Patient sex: F
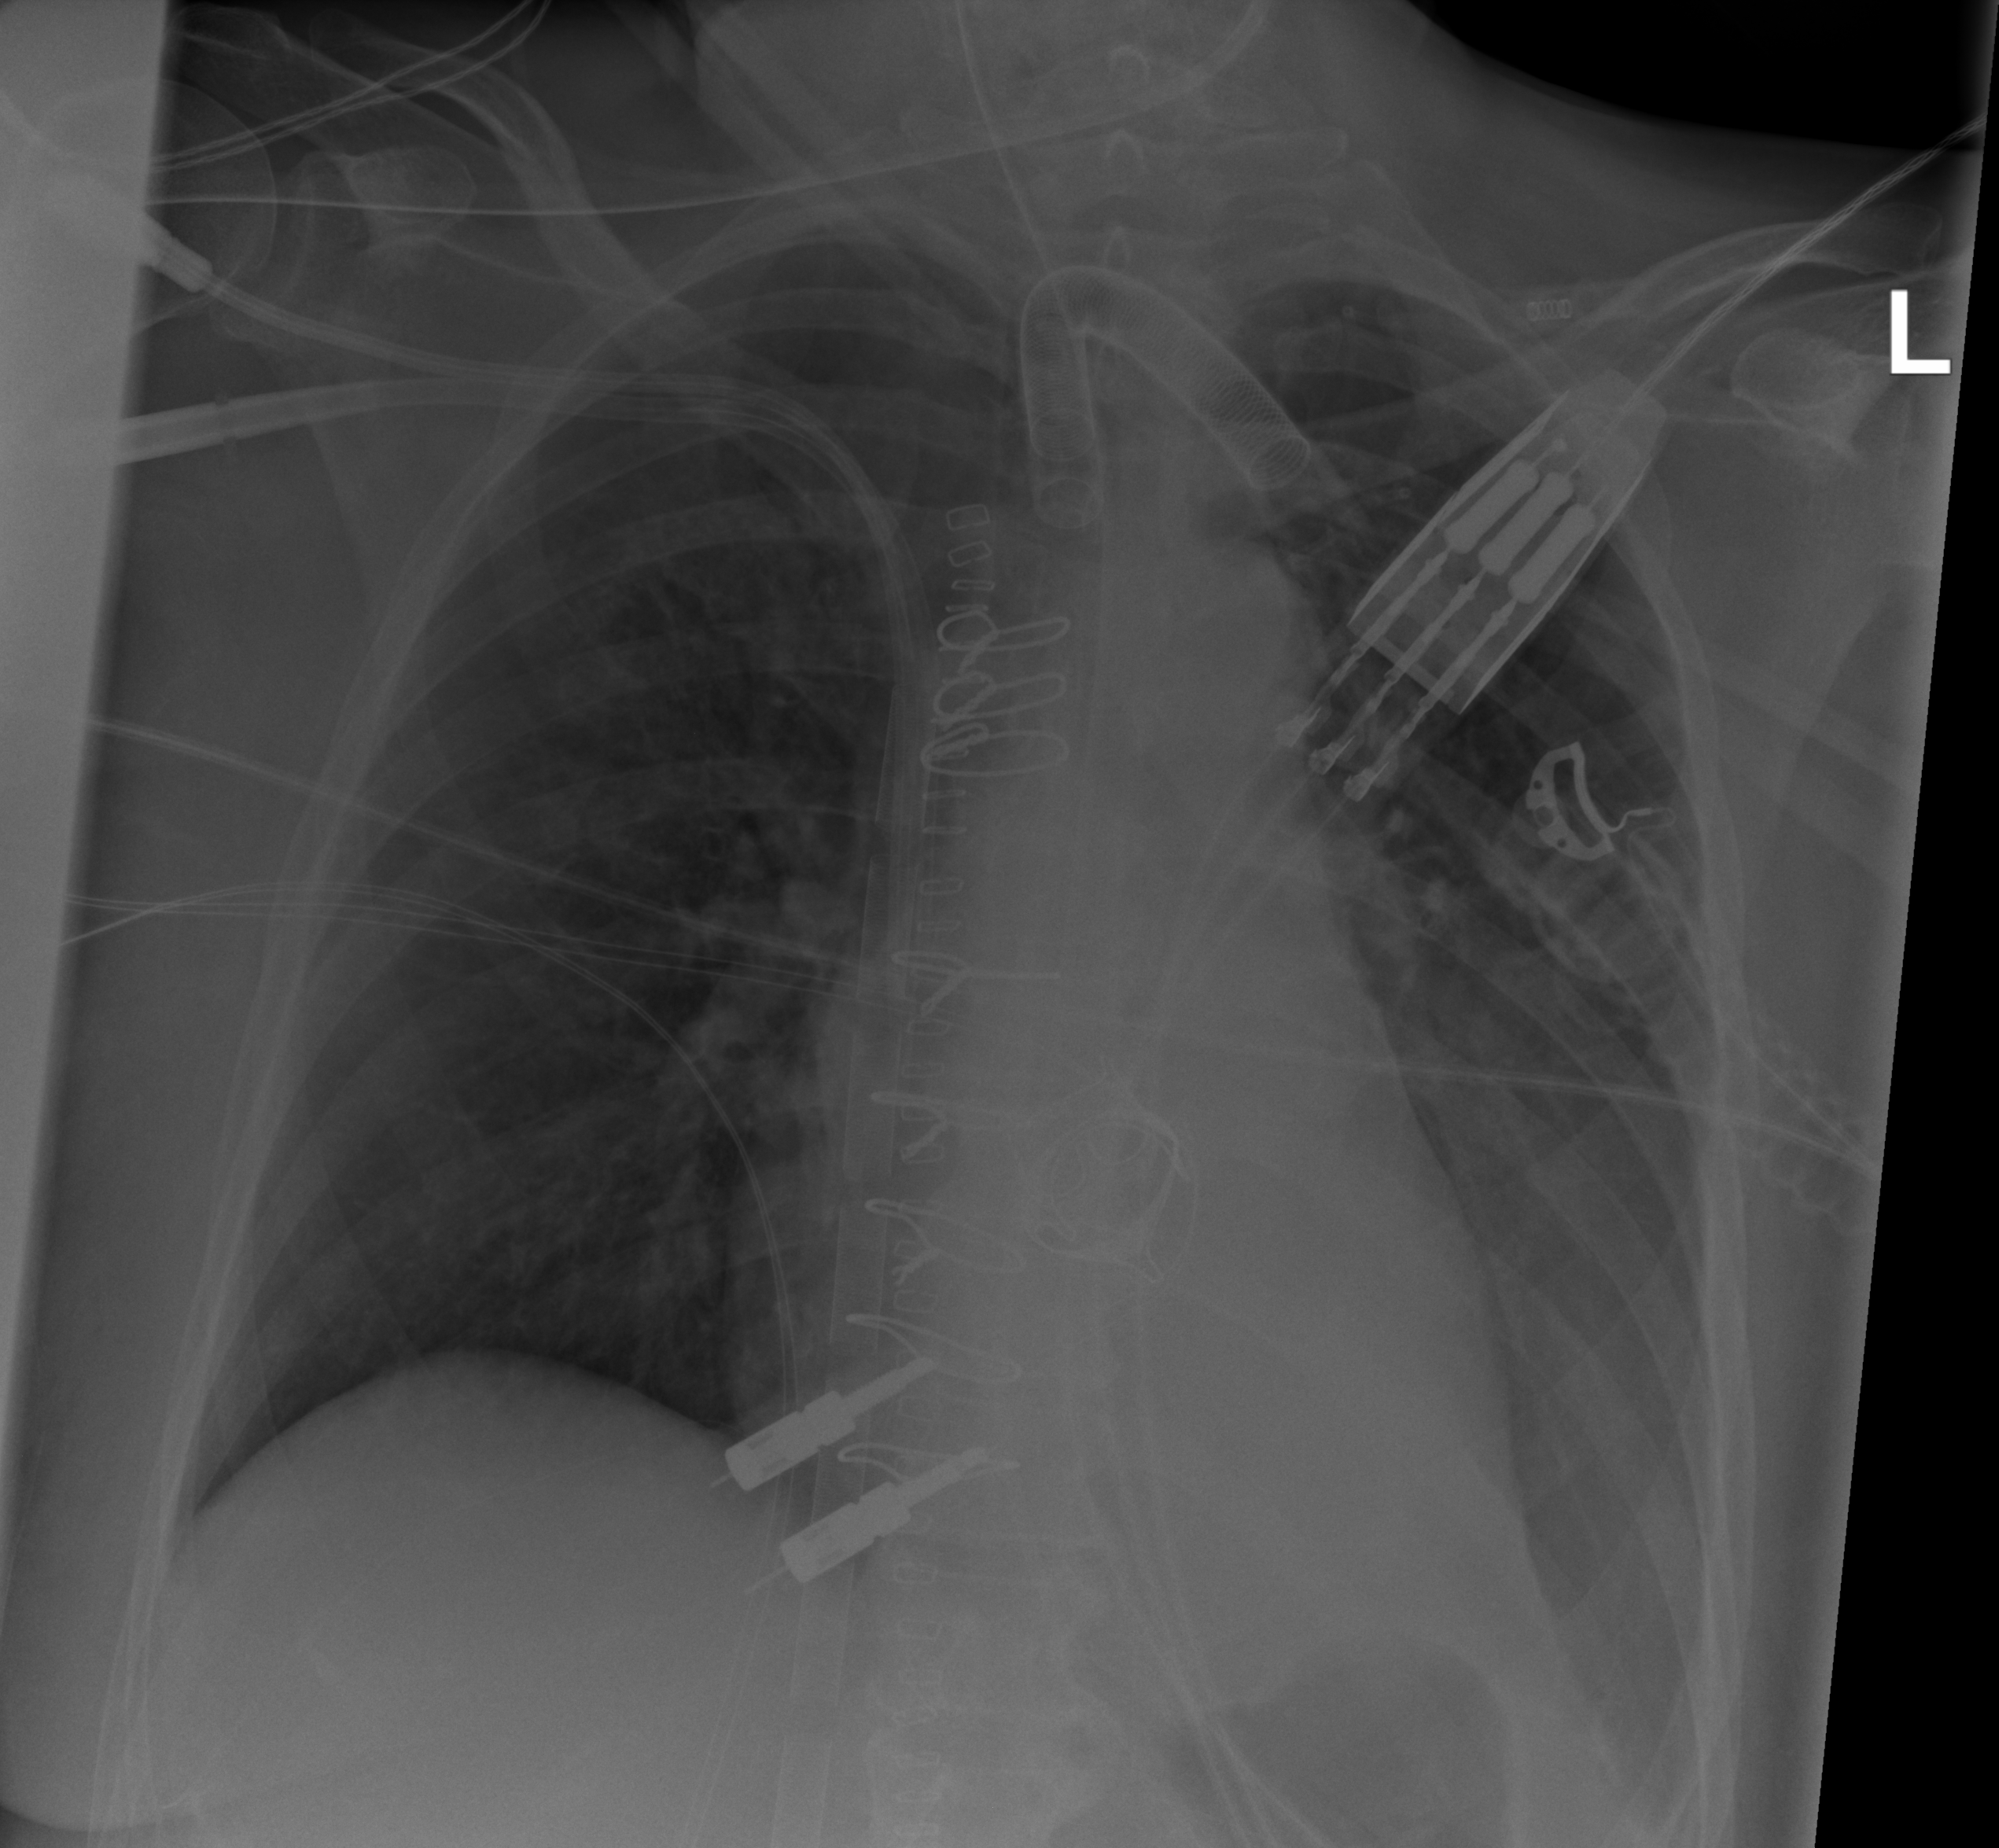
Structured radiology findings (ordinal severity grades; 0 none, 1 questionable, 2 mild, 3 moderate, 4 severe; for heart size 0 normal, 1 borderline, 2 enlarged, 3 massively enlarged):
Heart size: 0
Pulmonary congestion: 0
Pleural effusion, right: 0
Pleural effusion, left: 3
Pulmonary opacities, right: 0
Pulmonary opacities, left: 0
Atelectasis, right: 0
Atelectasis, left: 2